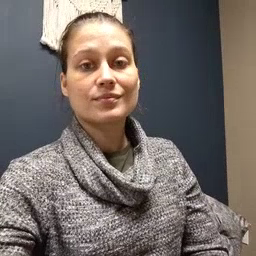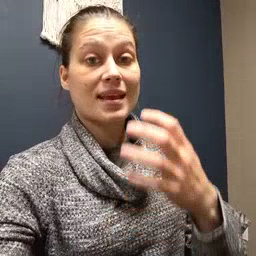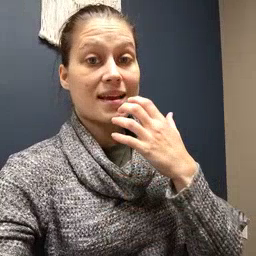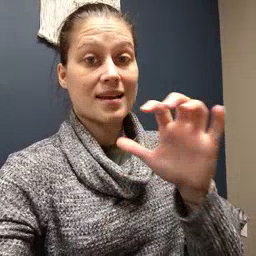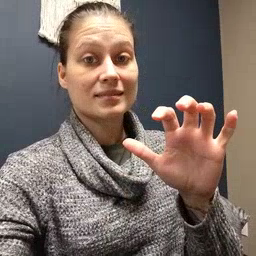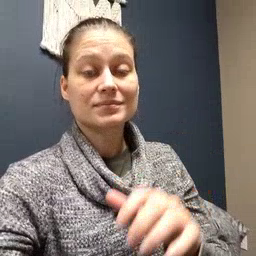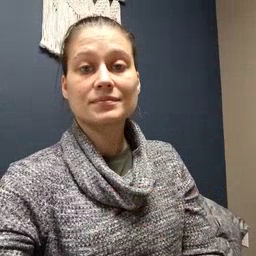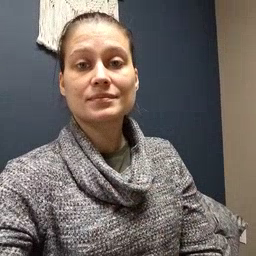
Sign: hot